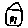
Label: house